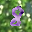
Label: 8